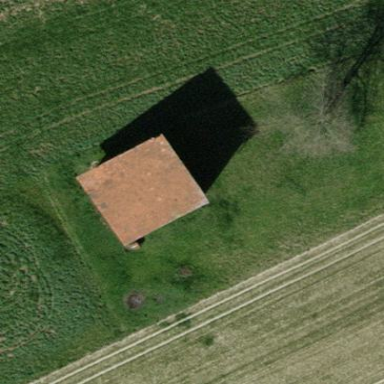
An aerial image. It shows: Shed building.